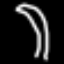
Label: palm tree